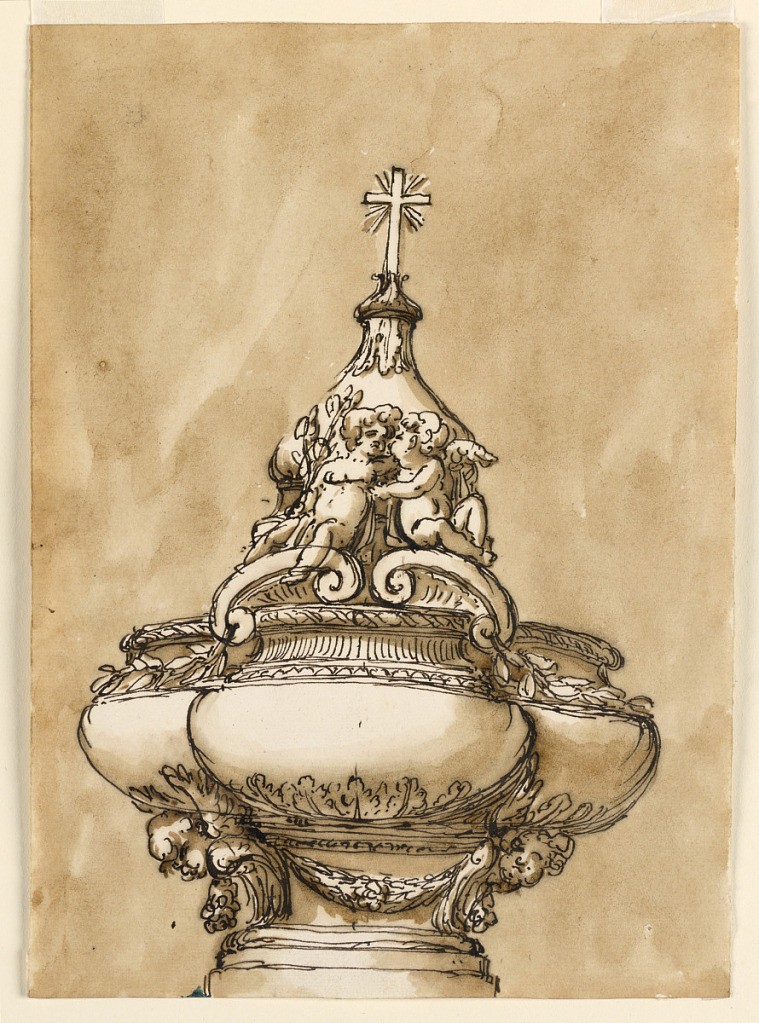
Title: Design for a Baptismal Font
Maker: Giuseppe Barberi, Italian, 1746–1809
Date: ca. 1775
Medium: Pen and brown ink, brush and brown wash on lined off-white laid paper
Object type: Drawing
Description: The plan of the bowl resembles a quatrefoil. Below is a round base and a short shaft, with a festoon supported by two cherubim. The lid has, below, moldings and two pediment volutes at the front upon which two angels sit embracing each other, the left one holding in his right hand flower stems. In the center is an onion-shaped cupola with a cross on top. Usual background.